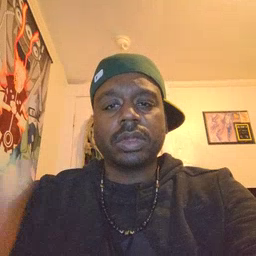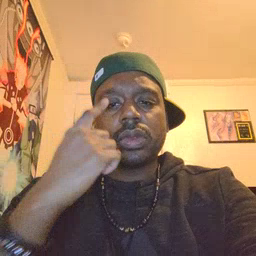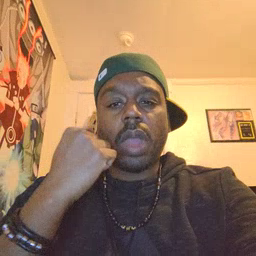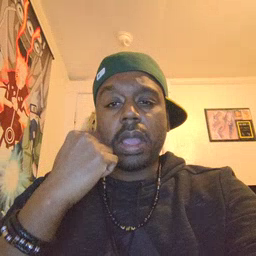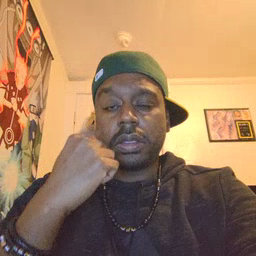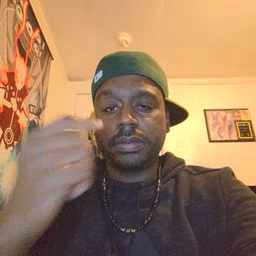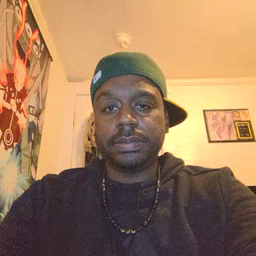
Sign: cry